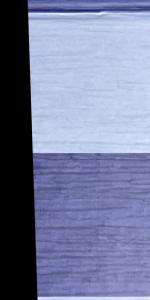
Label: Empty